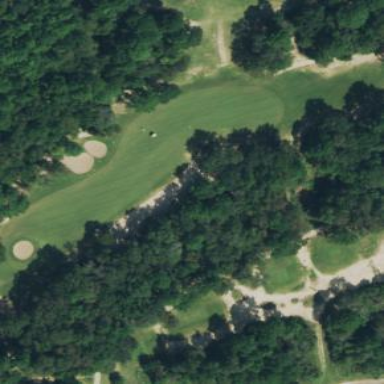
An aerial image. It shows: Sand bunker on golf course.